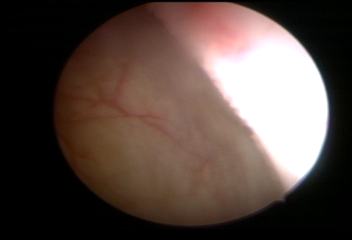
Modality: WLC
Class: Normal mucosa
Bladder cancer association: No